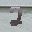
Label: 2